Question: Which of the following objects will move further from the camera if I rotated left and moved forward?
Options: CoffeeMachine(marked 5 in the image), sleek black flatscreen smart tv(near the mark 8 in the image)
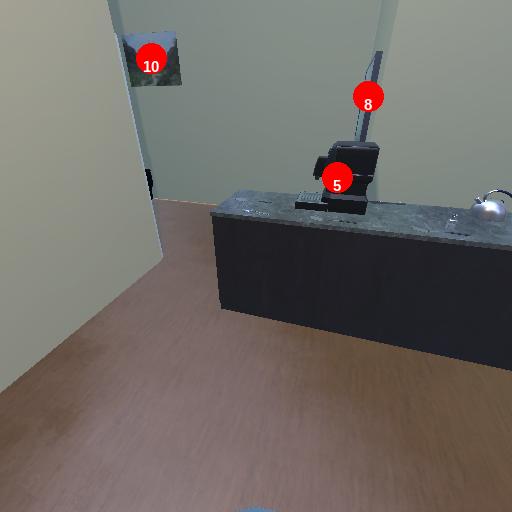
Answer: CoffeeMachine(marked 5 in the image)